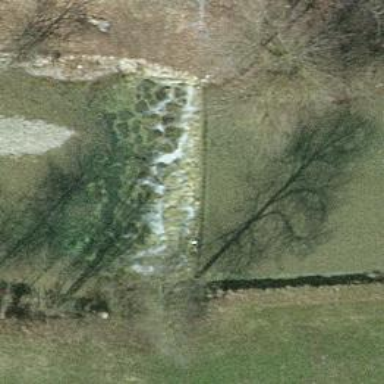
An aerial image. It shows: Weir in waterway.